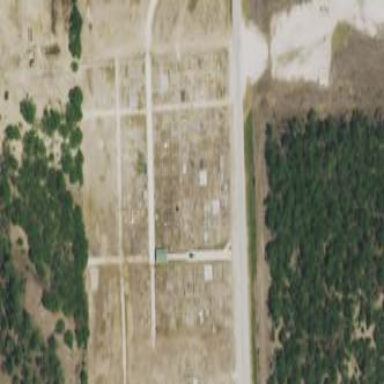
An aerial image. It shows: Cemetery.